Question: I'm trying to run our automation, written for IE, on Firefox 3.6 and facing those frustrating problem:
I have a code:
'''
Set cellDataItems = Browser().Page().WebElement().Object.getElementsByTagName("div")
For i = 0 to cellDataItems.length -1
MsgBox (cellDataItems.item(i).innerHTML)
Next
'''
When script goes to line with MsgBox if stops with error:
> TypeError: obj[FuncName] is undefined
Then I press debug, see that i=0. I added cellDataItems.item(i).innerHTML into debug viewer, it shows it's value (see below) without errors. Also, cellDataItems.item(i).textContent shows fine in Debug Viewer.
The value of cellDataItems.item(i).innerHTML when i=0 is:
'''
<table class="x-grid3-row-table" style="width: 100px;" border="0" cellpadding="0" cellspacing="0"><tbody><tr><td class="x-grid3-col x-grid3-cell x-grid3-td-0 x-grid3-cell-first " style="width: 98px; text-align: left;" tabindex="0"><div class="x-grid3-cell-inner x-grid3-col-0" unselectable="on"><div align="left">AUD/USD</div></div></td></tr></tbody></table>
'''
So, why script fails with that error, but debug viewer shows it?
Thank you!
In Firefox's Console I see more details:
> Error: obj[FuncName] is undefined Source File:
file:///C:/Program%20Files/HP/QuickTest%20Professional/Bin/Mozilla/Common/components/ScriptWrapperXPCOM.js
->
file:///c:/program%20files/hp/quicktest%20professional/bin/JSFiles/mzDotObj.js
Line: 76
'''
MsgBox (eval(cellDataItems.item(i).innerHTML))
'''
When I use eval - it works! Maybe is there a some way do debug code of QTP's extension for firefox?
How is that possible: expression "colItem.className" has value "x-panel", but after I execute expression
'''
sClassName = colItem.className
'''
the value of sClassName is Empty:

This works:
sClassName = eval("colItem.className")
How this even possible?!!!!!! Or I'm getting crazy, or QTP 11 has a biiig defect inside!
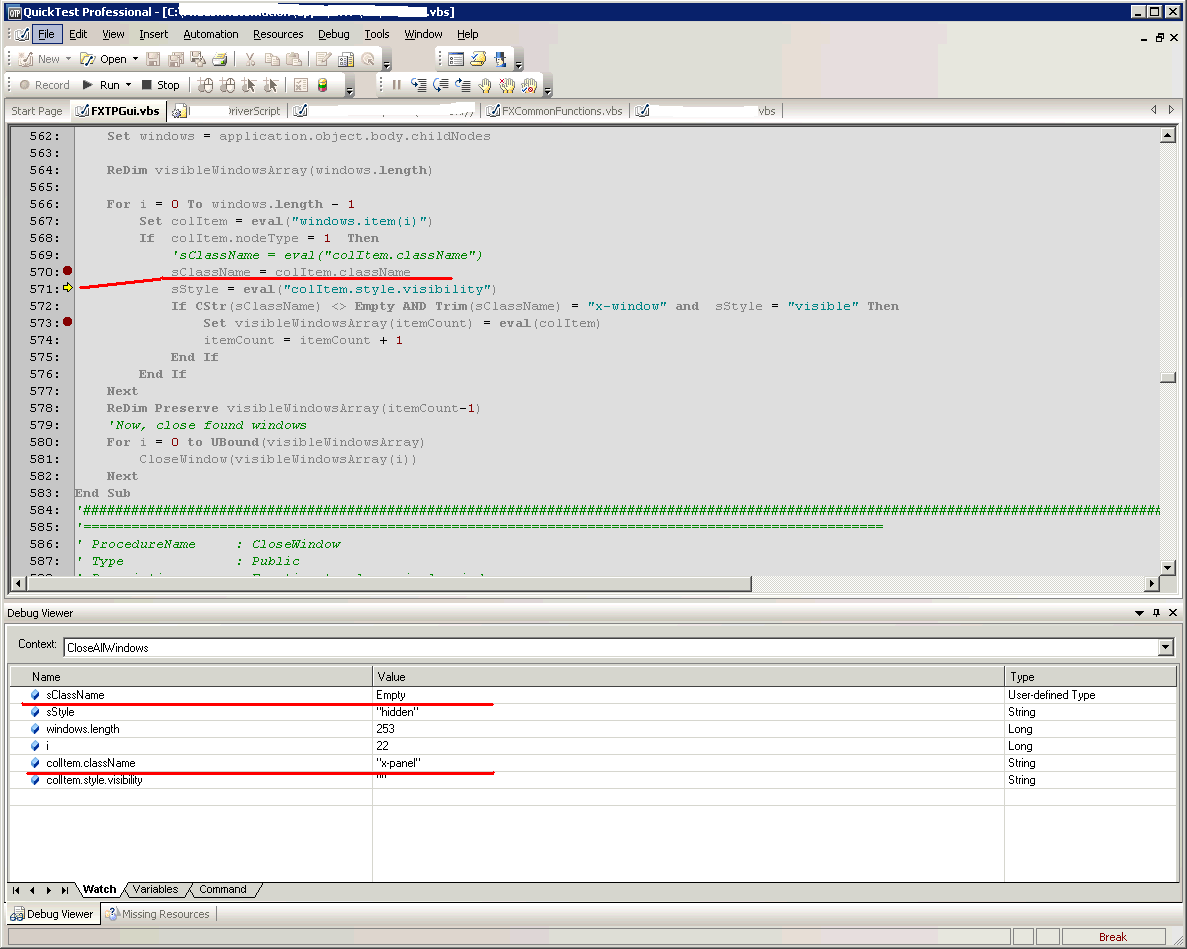
Answer: I found the reason and found workaround.
So, somewhere in associated library I has a code:
'''
Set itemCol = windows.item(i) ' line 1
sClassName = itemCol.className ' line 2
'''
And in another library I have an expression :
'''
arrMyTradeInfo=GlobalDictionary.Item("gdTrades")
'''
With this code during execution of line 1 QTP will give error:
> TypeError: obj[FuncName] is undefined
But if I change code to (notice "item" function name - it in lower-case now) - the line 1 will work!!!:
'''
arrMyTradeInfo=GlobalDictionary.item("gdTrades")
'''
But then it will not work in line 2 - see update 3 in the question itself - the value of sClassName will be empty, but itemCol.className could contain string. In another library I have a function (notice className parameter):
'''
Function GetFirstObjectByClassName(byVal Parent, byVal className, byVal tag)
Dim result
result = getElementsByClassName(Parent, className, tag)
If (UBound(result)<0) Then
set GetFirstObjectByClassName = Nothing
Else
set GetFirstObjectByClassName = result (0)
End If
End Function
'''
When I changed it name to something different (csName for example), line 2 is working!!!
'''
Function GetFirstObjectByClassName(byVal Parent, byVal csName, byVal tag)
Dim result
result = getElementsByClassName(Parent ,csName, tag)
If (UBound(result)<0) Then
set GetFirstObjectByClassName = Nothing
Else
set GetFirstObjectByClassName = result (0)
End If
End Function
'''
So, this is workaround. I can't explain it why is this happening, my guess is: VBScript is not strictly-typed. And in QTP they implemented something like "virtual functions calls" like in C++ and Java based on some kind of run-time type information, butfor DOM objects from Firefox there was some collision, they gathered RTTI in wrong way.
So, the main conclusion and concern: SO, be careful!
Will open ticket with HP support.